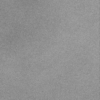
Label: dusty